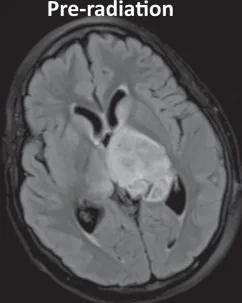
Post-radiation (November 2016.
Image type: radiology (mri)